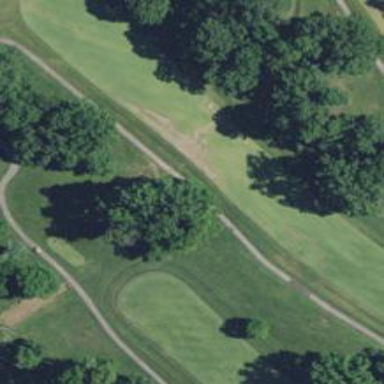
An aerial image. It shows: Golf hole.